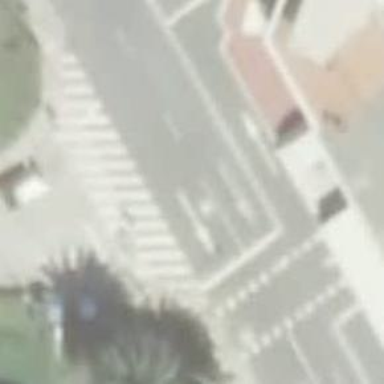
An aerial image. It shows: Road with traffic signals.